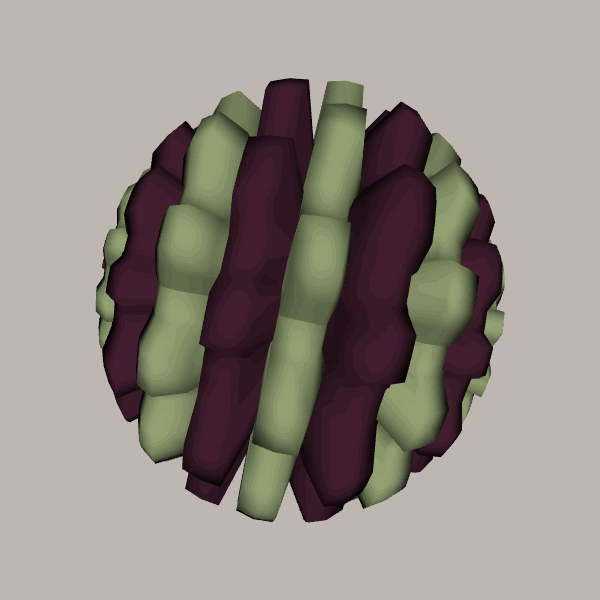
Background: light